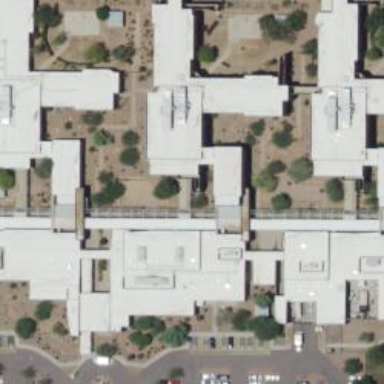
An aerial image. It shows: Healthcare facility identified as hospital.